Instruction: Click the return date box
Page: home
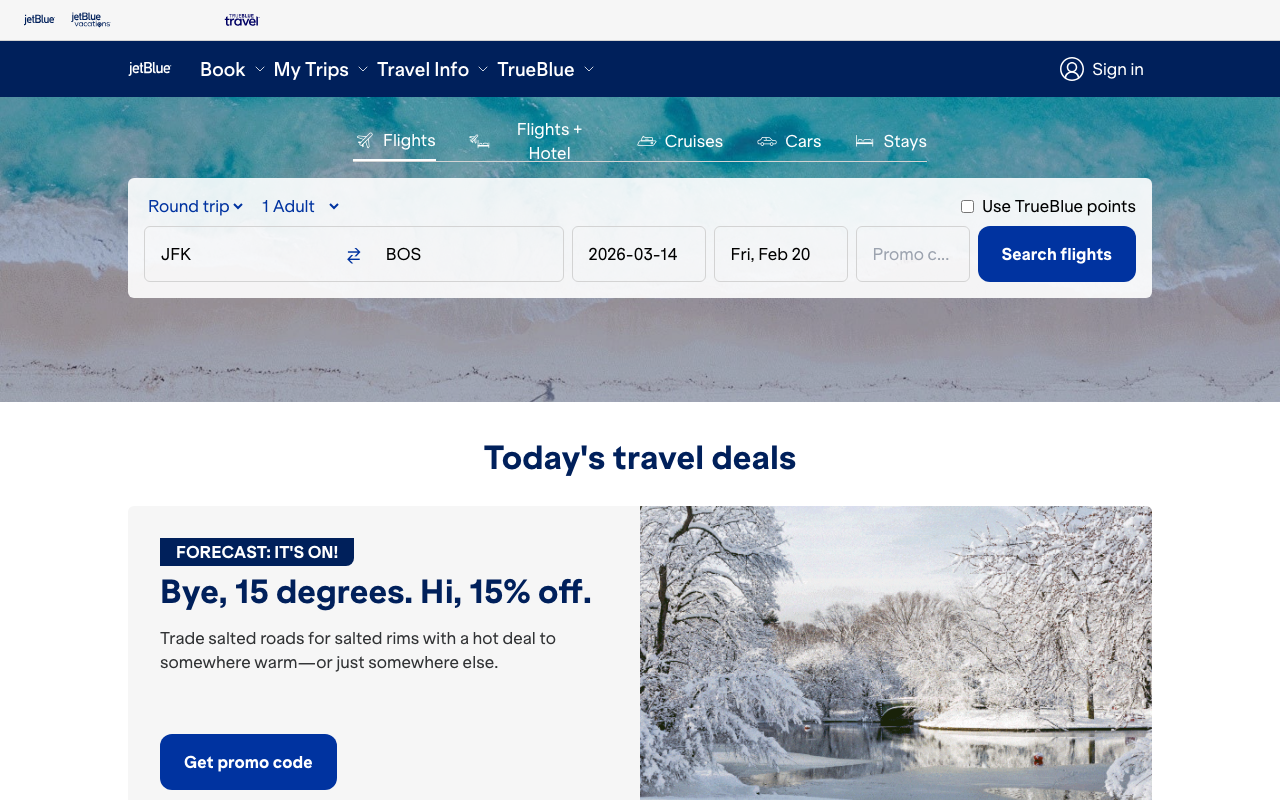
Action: click